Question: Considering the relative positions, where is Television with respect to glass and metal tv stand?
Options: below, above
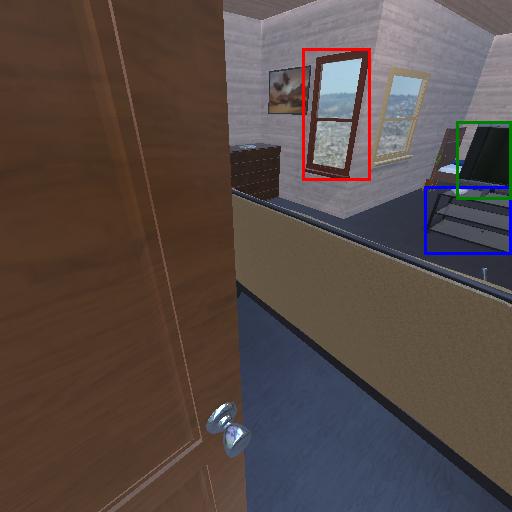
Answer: below